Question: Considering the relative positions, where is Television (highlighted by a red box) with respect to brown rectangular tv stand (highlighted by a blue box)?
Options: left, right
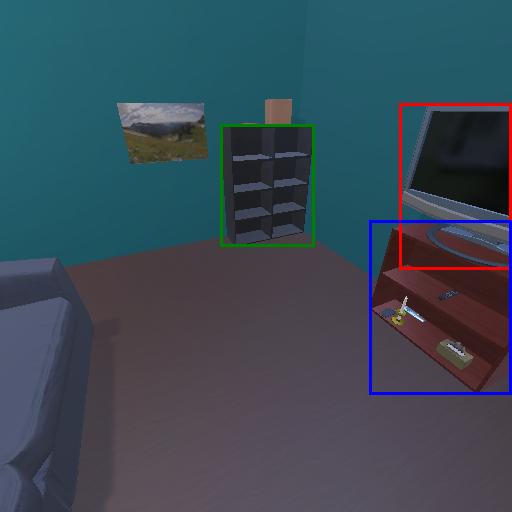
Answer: left